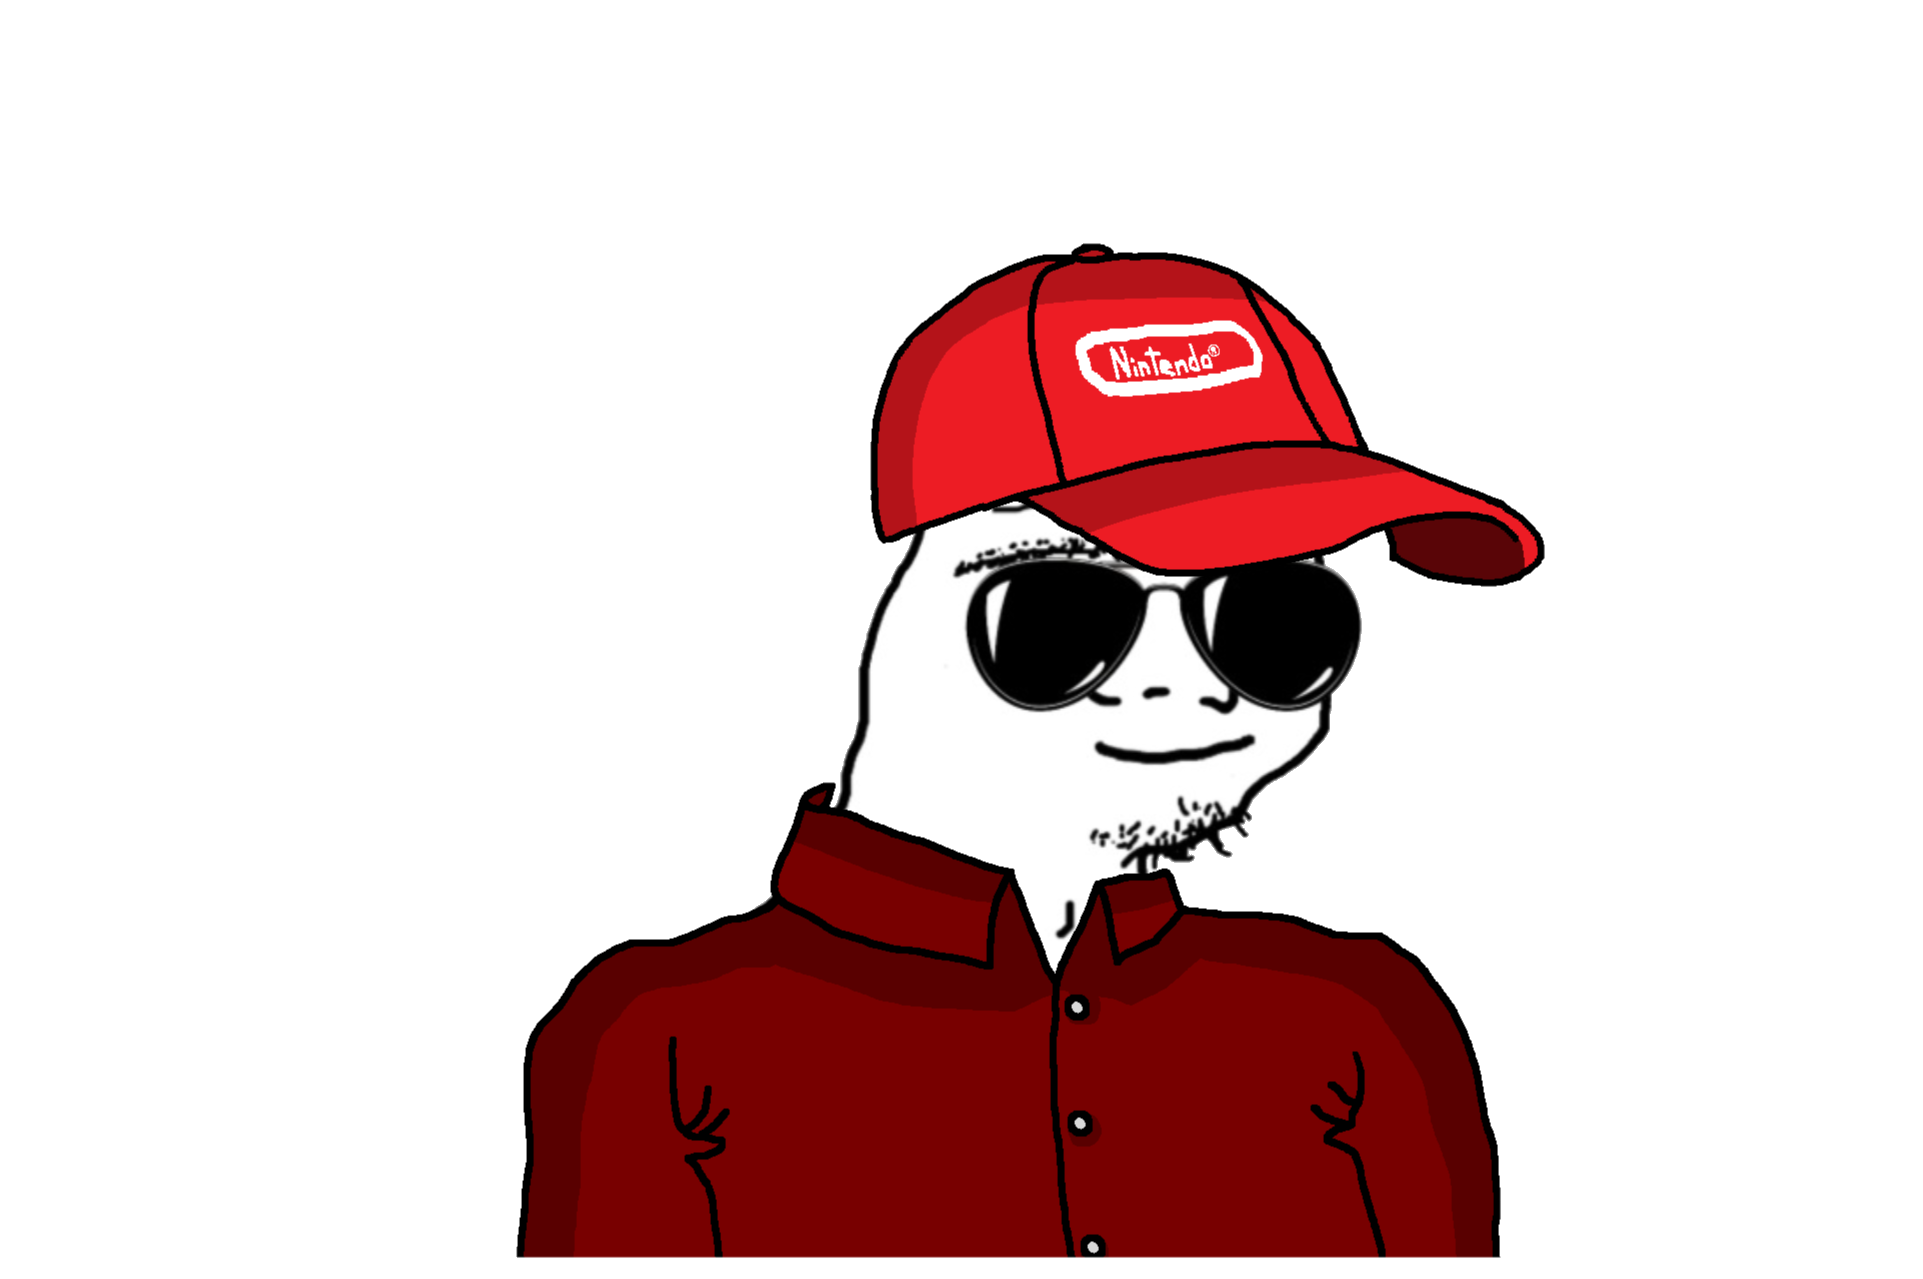
Label: 5_Boomer